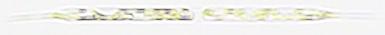
Label: Rhizosolenia